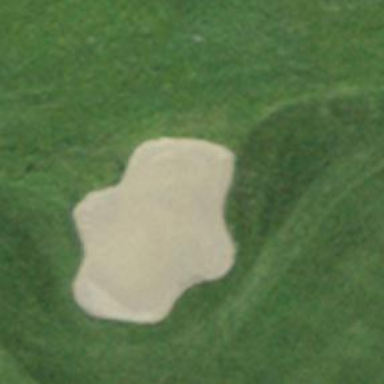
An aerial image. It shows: Sand bunker on golf course.